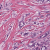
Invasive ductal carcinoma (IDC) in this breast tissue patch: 1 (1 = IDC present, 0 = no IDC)